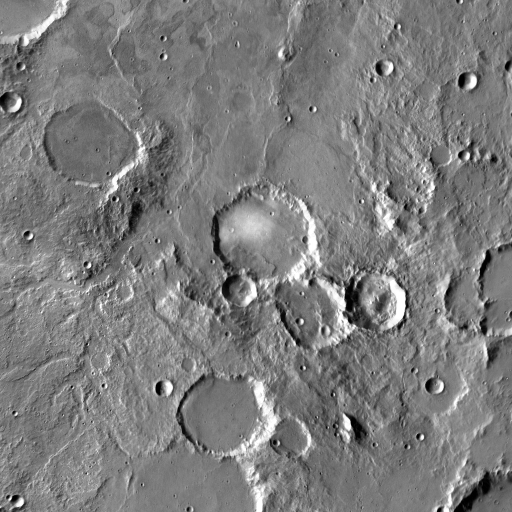
Crater classes present: Background, Other, Buried, Secondary